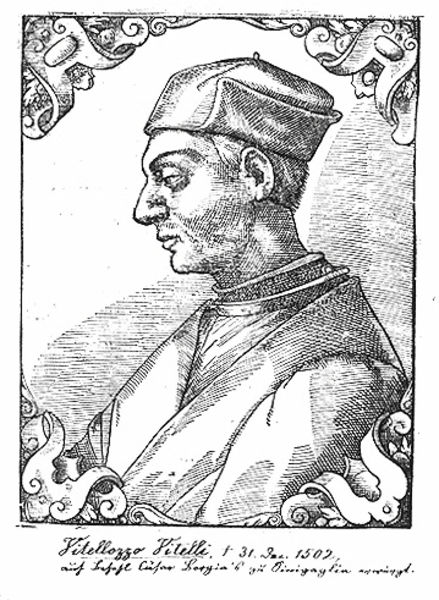
Titel: Bildnis des Viteluccio Vitelli
Künstler: Tobias Stimmer
Institution: (Seriendruck)
Schlagwörter: mann, schatten, weiß, frisur, grau, haar, hut, hüte, kopfbedeckungen, mund, nase, ohr, profil, schwarz, zeichnung, blick, haube, ornament, kappe, mütze, mützen, augen, gesicht, kragen, mensch, rahmen, bildnis, hals, herr, portrait, porträt, auge, geistlicher, gewand, haare, mantel, person, lippen, ohren, renaissance, schultern, kopfbedeckung, holzschnitt, schrift, seitlich, italien, haltung, grafik, graphik, nacken, rand, papst, inschrift, brauen, seitenansicht, verzierung, robe, striche, links, druck, druckgraphik, schraffur, radierung, stich, hakennase, text, beschriftung, schriftsteller, kardinal, ecken, pfarrer, versunken, versonnen, herzog, priester, mönch, tiara, adliger, schnecken, kupferstich, handschrift, pater, latein, kleriker, kartuschen, melanchthon, rollwerk, grafie, schwaz weiß, vitelli, heidegger, 1502, mantel#, 1509, 1507, viten, schraaffur, vitellozzo, vita, venedig